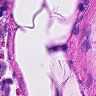
Metastatic tissue present: no